Question: I'm trying to edit the name of the classroom shown in the image below without losing the children data, how to do that in android ?

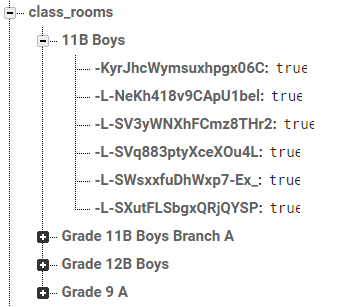
Answer: There is no way for doing this. There is no API that allows you to change the name of a node in a Firebase database. What can you do instead, is to create another node with the desired name, containing the same childrens and then remove the old one.